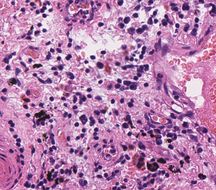
Tumor epithelial tissue: no
Tumor-associated stroma tissue: yes
Normal tissue: no